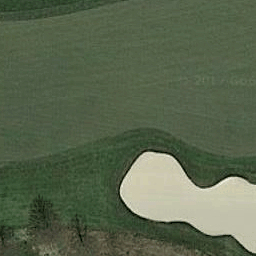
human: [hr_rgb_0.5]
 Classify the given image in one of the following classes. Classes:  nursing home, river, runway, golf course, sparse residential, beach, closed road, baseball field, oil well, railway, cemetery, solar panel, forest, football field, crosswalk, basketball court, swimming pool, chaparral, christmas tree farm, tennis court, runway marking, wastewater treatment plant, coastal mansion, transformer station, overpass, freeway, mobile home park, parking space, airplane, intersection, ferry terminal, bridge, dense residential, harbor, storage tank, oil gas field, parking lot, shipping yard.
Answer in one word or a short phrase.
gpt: golf course